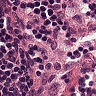
Metastatic tissue present: no